Question: I want to fill data on button click event from DataGridView Control:

My code like this
'''
for (int i = 0; i < dgv_EmpAttList.Columns.Count; i++)
{
txt_EnrollNo.Text = this.dgv_EmpAttList.CurrentRow.Cells[i].Value.ToString();
txt_FirstInTime.Text = this.dgv_EmpAttList.CurrentRow.Cells[i].Value.ToString();
txt_LastOutTime.Text = this.dgv_EmpAttList.CurrentRow.Cells[i].Value.ToString();
txt_TotalHours.Text = this.dgv_EmpAttList.CurrentRow.Cells[i].Value.ToString();
}
'''
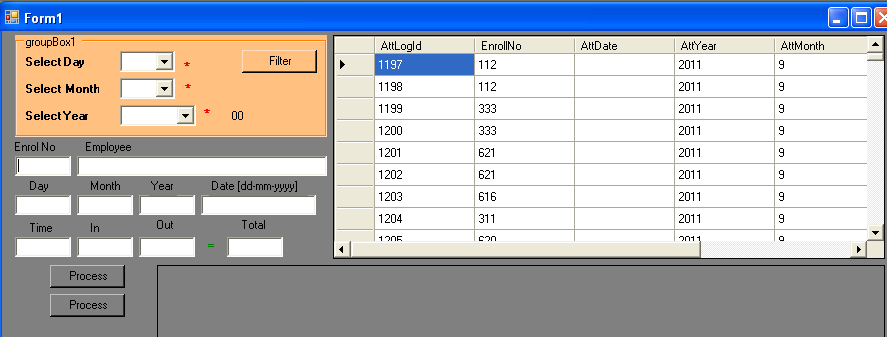
Answer: Looping through your columns probably won't help here.
Try assigning each textbox the cell that it is mapped to:
'''
txt_EnrollNo.Text = this.dgv_EmpAttList.CurrentRow.Cells[1].Value.ToString();
txt_FirstInTime.Text = this.dgv_EmpAttList.CurrentRow.Cells[2].Value.ToString();
'''